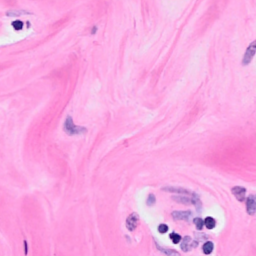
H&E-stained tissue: Breast